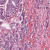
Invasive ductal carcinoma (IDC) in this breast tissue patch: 1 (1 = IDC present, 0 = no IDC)